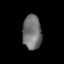
Tissue: skin
Cell type: Epithelial cells
Senescence score: 0.2385
Nuclear area (px): 636
Mean DAPI intensity: 114.667